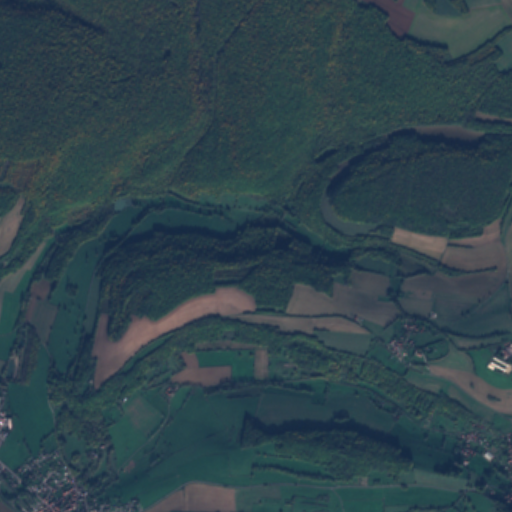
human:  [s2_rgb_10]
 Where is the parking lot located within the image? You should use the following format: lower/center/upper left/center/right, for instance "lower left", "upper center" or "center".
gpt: The parking lot is located in the lower left of the image.
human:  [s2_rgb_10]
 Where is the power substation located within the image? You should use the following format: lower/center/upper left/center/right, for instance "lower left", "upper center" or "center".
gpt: The power substation is located in the lower right of the image.
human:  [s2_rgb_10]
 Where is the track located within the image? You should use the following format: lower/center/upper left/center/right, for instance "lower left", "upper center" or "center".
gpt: There is no track in the image.